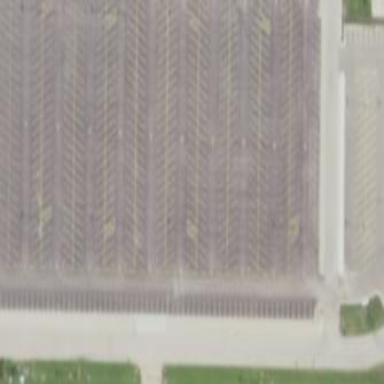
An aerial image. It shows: Parking area.